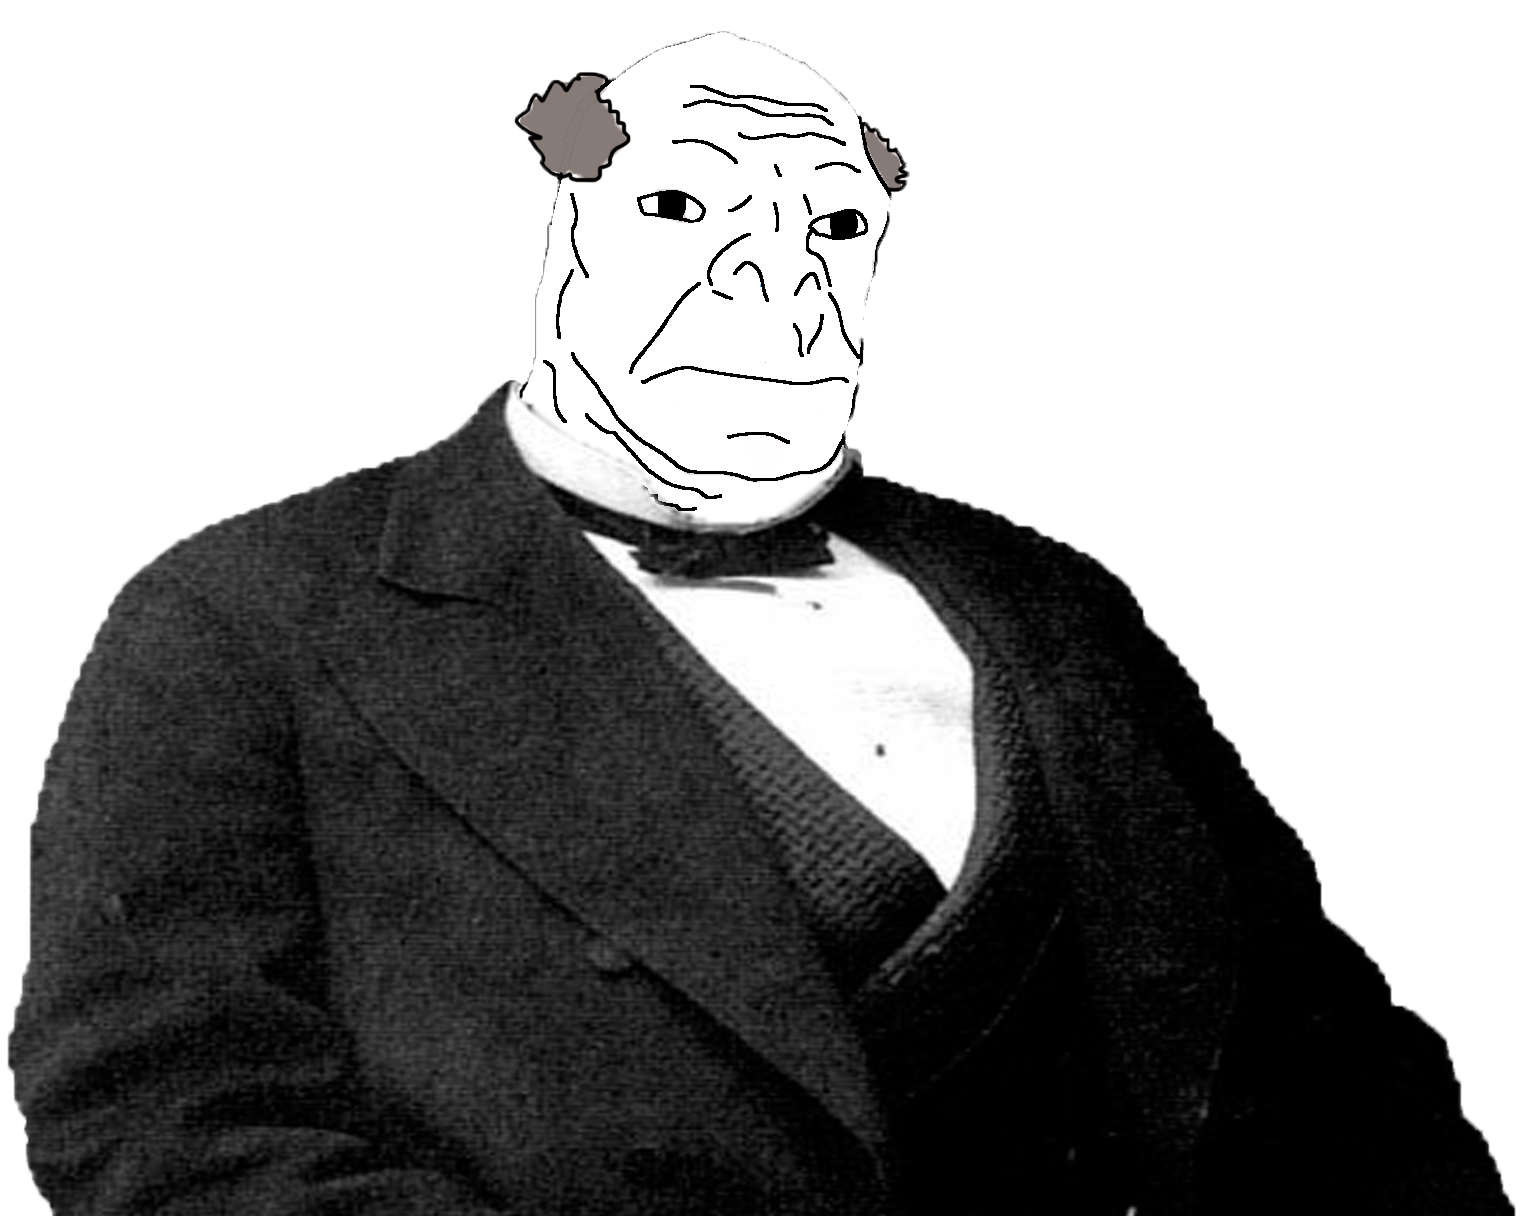
Label: 5_Craig